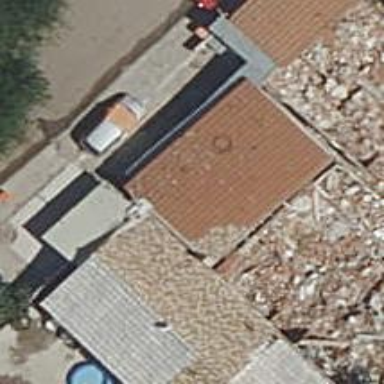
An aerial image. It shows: Residential building.